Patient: sex F, age 58
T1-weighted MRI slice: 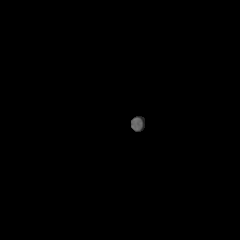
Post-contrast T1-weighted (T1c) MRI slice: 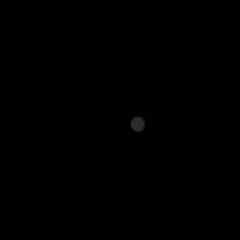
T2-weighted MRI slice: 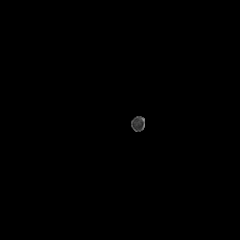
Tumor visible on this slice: no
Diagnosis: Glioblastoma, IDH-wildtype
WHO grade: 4